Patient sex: M
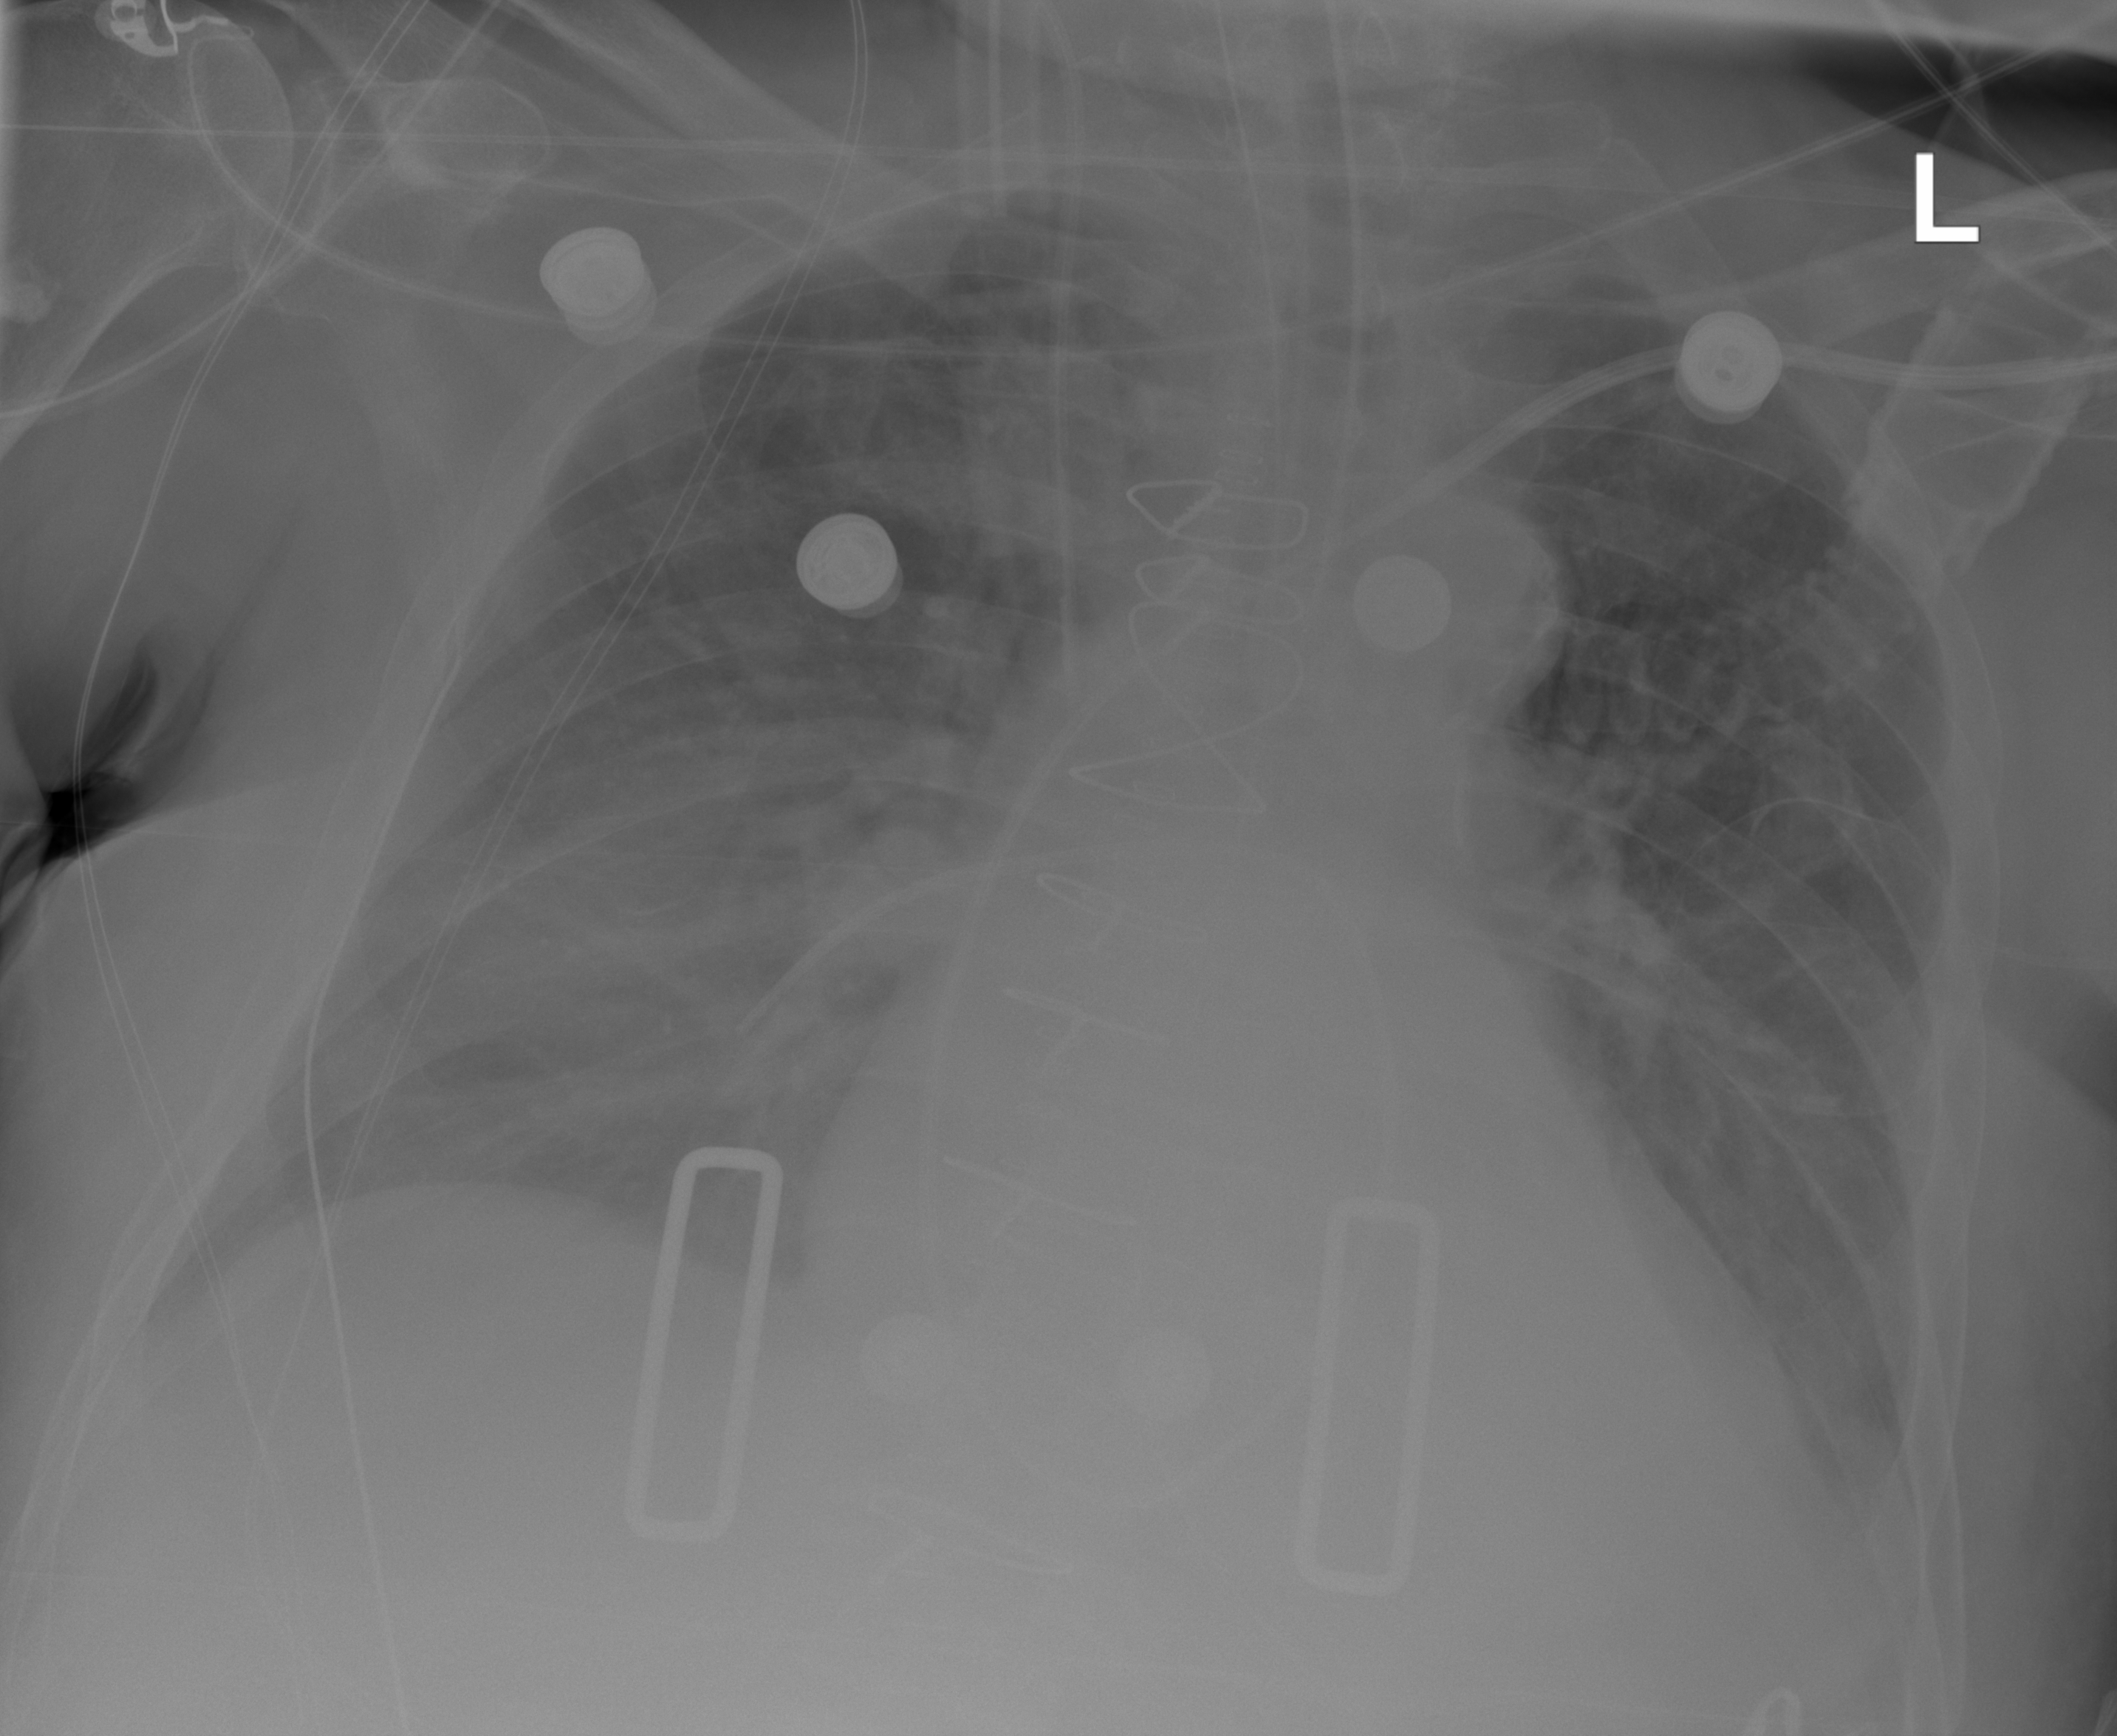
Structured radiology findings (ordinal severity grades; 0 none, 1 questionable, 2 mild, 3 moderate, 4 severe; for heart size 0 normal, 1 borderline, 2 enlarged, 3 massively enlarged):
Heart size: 2
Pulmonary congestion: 0
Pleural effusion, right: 2
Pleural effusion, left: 1
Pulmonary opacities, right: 0
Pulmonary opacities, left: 0
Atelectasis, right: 0
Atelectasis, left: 2